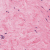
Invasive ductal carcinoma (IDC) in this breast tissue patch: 0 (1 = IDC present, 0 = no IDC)